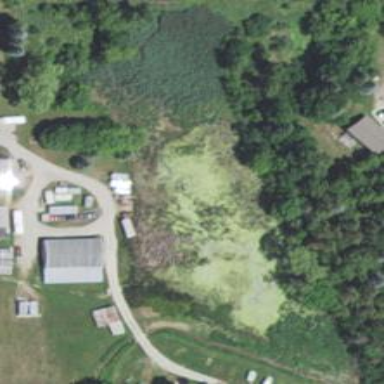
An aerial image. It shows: Marshy wetland area.